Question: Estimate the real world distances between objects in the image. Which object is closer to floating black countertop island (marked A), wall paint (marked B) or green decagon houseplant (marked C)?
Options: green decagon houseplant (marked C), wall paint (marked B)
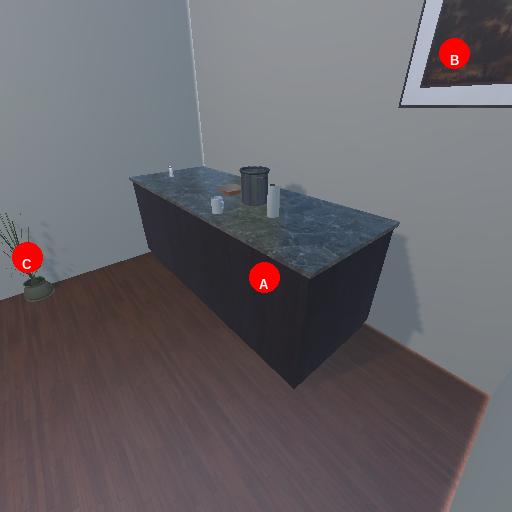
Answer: green decagon houseplant (marked C)